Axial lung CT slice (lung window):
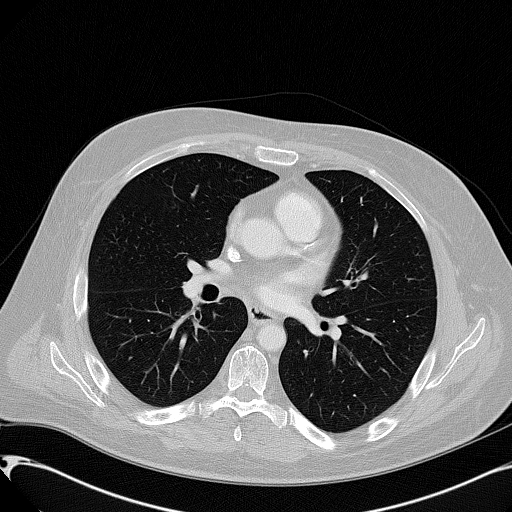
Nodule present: no